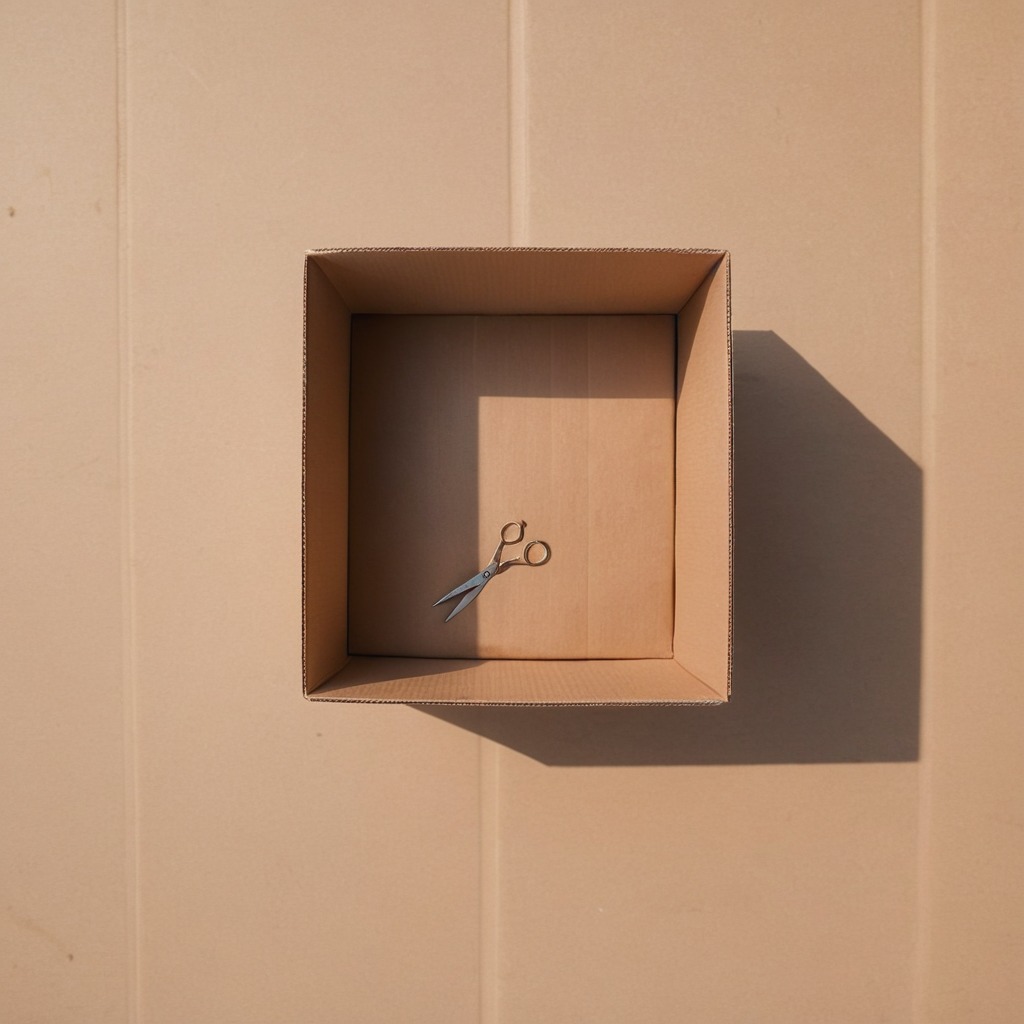
A scissor lies on the clean dry cardboard box surface in an outdoor workshop during daytime bright natural light soft shadows slightly creased but